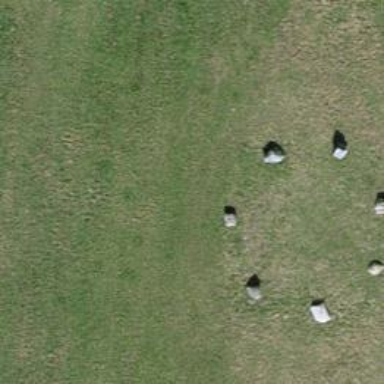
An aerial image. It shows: Rune stone of historical significance.